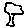
Label: tree